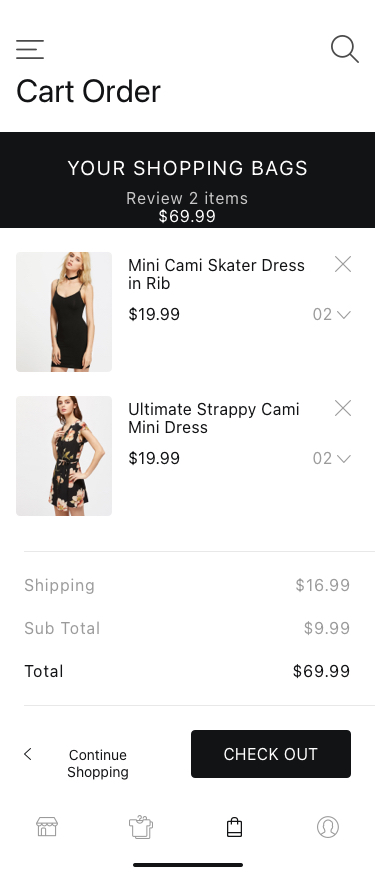
Text in this UI design:
Check out
Continue Shopping
Shipping
$16.99
Sub Total
$9.99
Total
$69.99
Mini Cami Skater Dress
in Rib
$19.99
02
Ultimate Strappy Cami Mini Dress
$19.99
02
Your Shopping Bags
Review 2 items $69.99
Cart Order